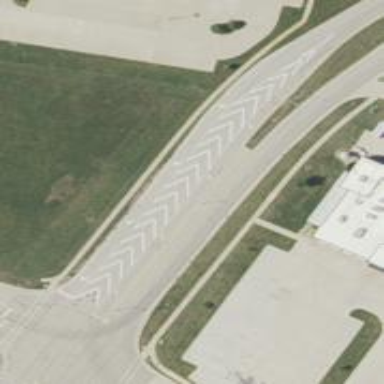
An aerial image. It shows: Road marking of gore chevron.